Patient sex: M
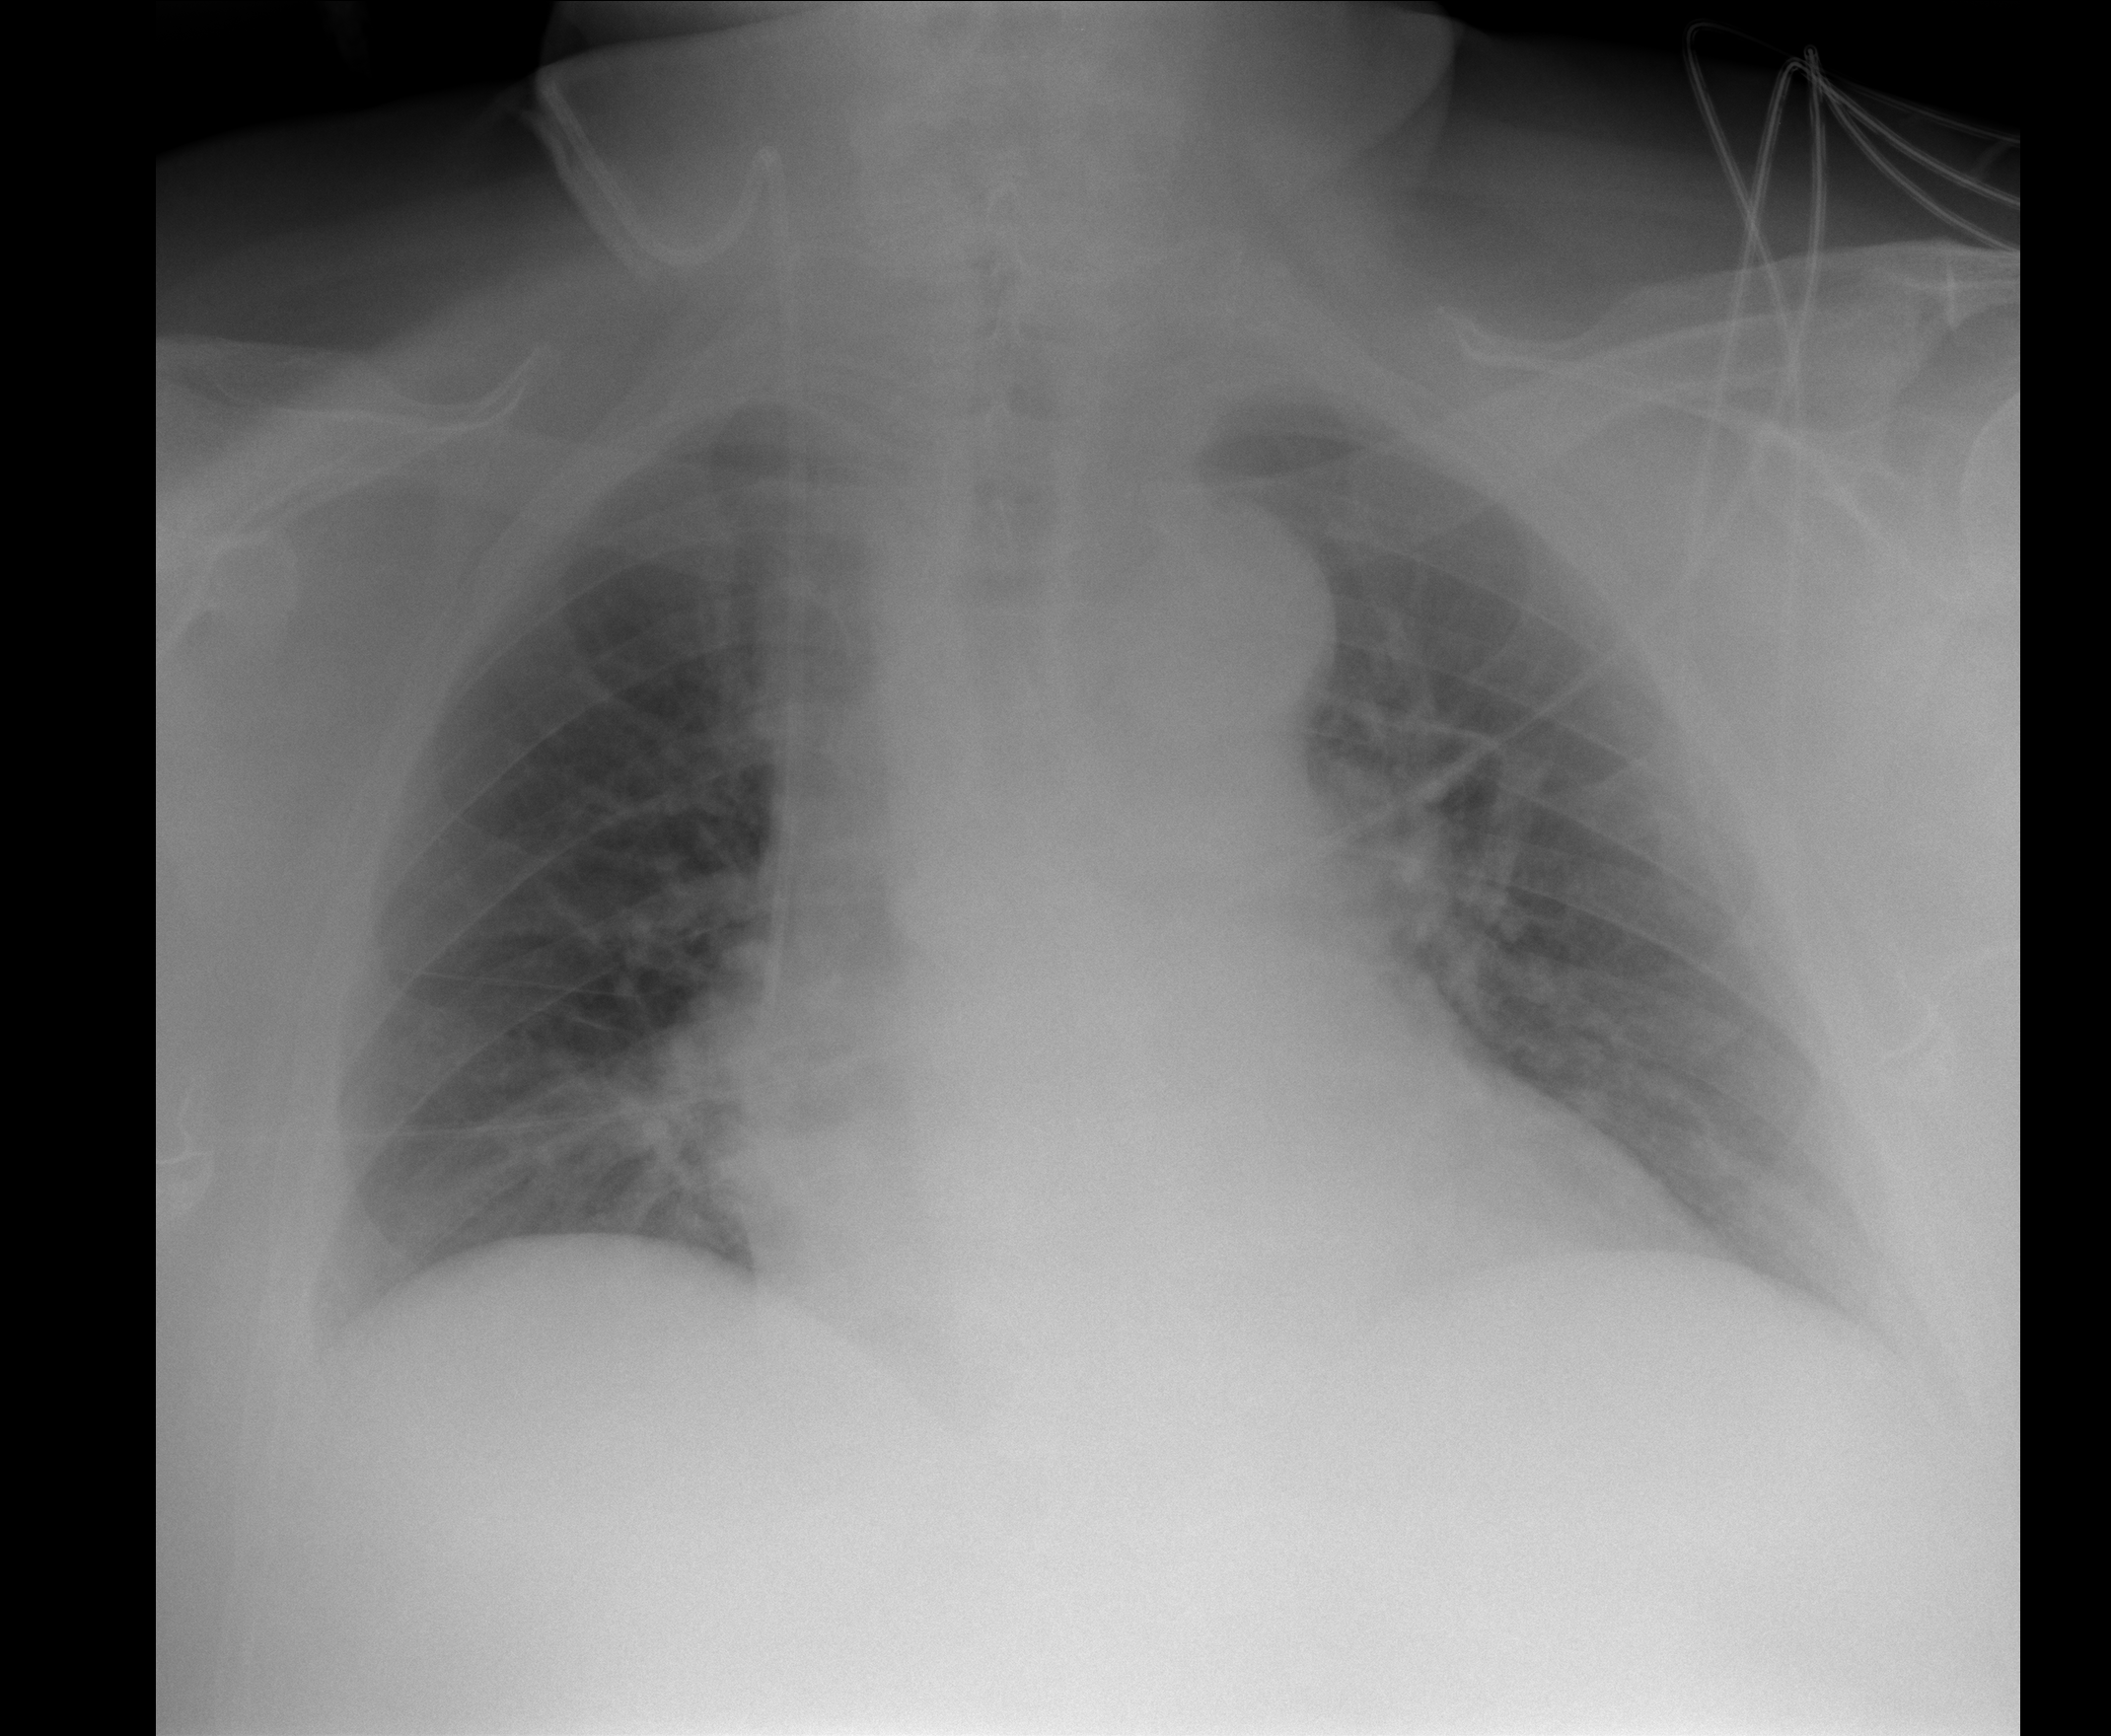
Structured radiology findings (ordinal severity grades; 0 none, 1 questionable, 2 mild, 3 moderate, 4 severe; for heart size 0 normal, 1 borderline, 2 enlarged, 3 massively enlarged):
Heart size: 2
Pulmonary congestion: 0
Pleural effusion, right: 0
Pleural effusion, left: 1
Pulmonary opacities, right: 0
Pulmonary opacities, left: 0
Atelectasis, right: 2
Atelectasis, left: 2